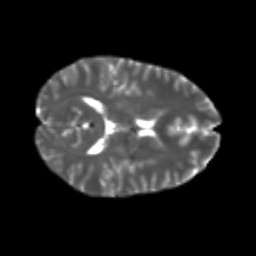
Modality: T2w
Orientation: axial
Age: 26
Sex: female
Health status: healthy
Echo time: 0.074 s